В упрощённой модели источник постоянного тока состоит из соединённых последовательно идеального источника постоянного напряжения $U_0$ и резистора с сопротивлением $r$ (см. рис. 1). При подключении источника постоянного тока в цепь, содержащую резисторы с сопротивлением $R\ll r$, можно считать, что сила тока $I_0\approx \frac{U_0}{r}$. Электрическая цепь представляет собой проволочную сетку, которая состоит из звеньев одинакового сопротивления $R$. Три звена заменены на одинаковые источники постоянного тока $I_0$ ( см. рис. 2).
Найдите, через какие звенья цепи течёт минимальный ток, и чему равна его сила $I_{min}$. Ответ выразите только через $I_0$.
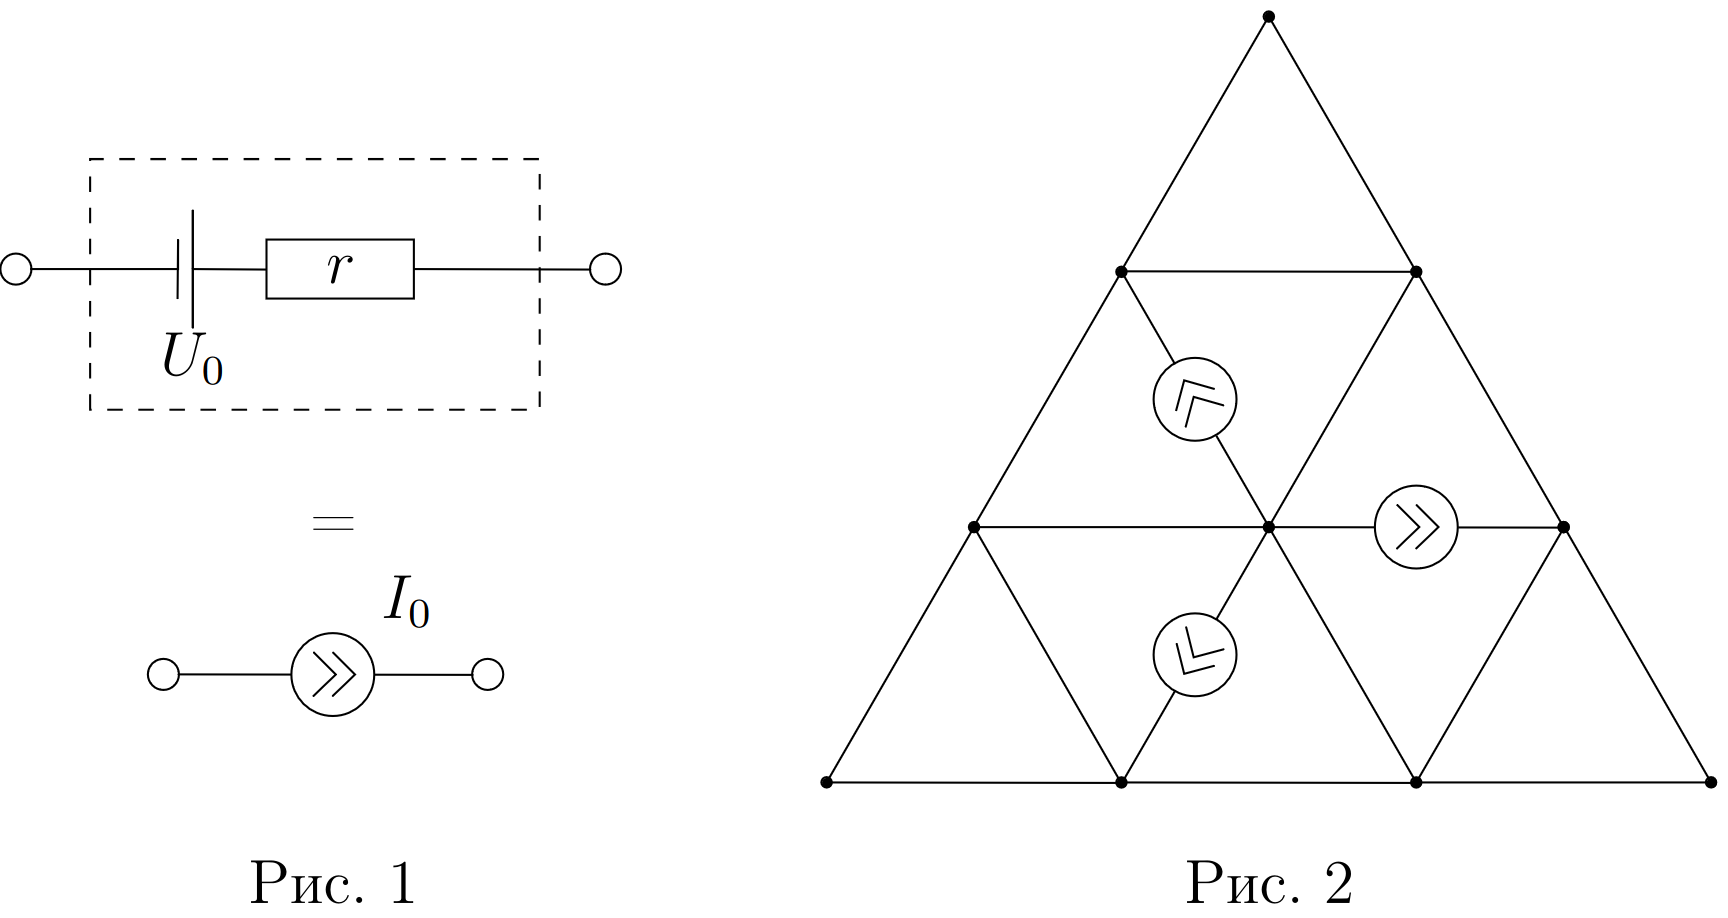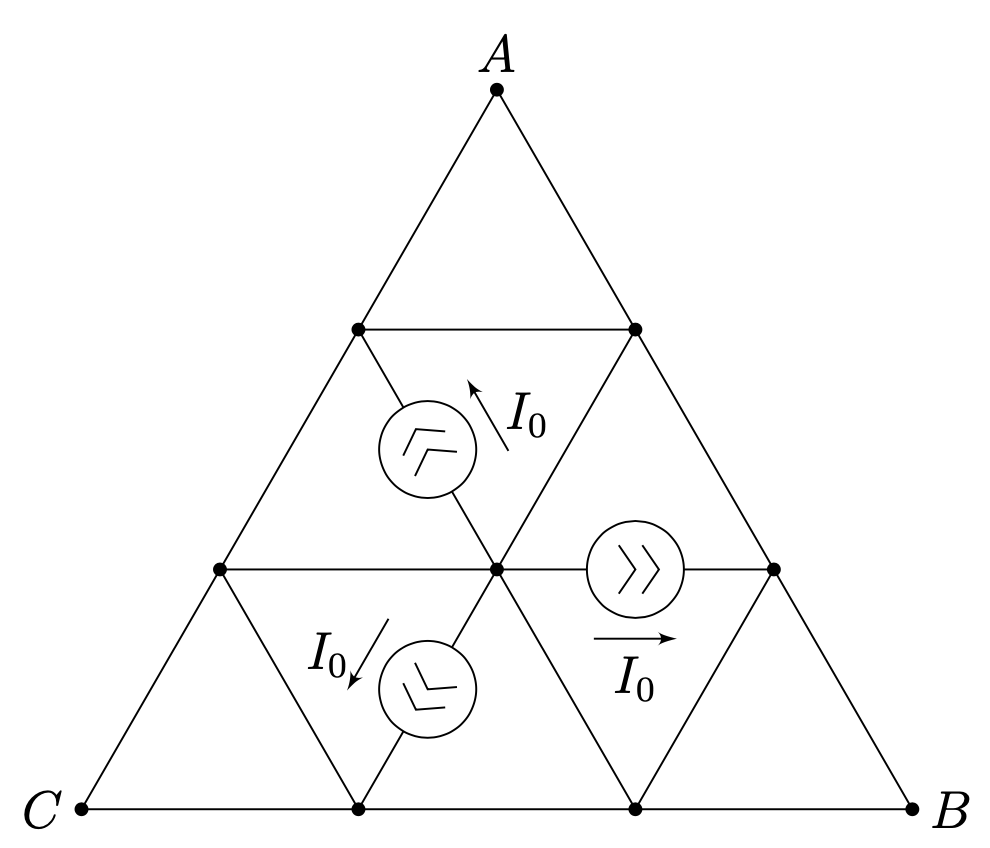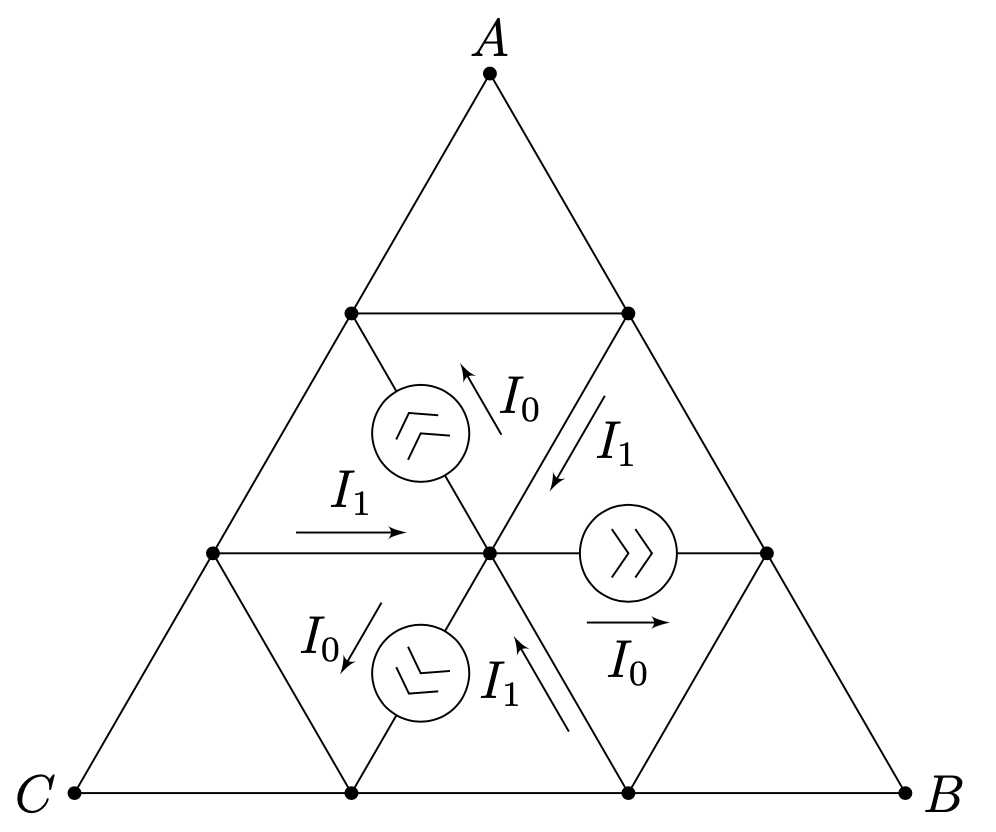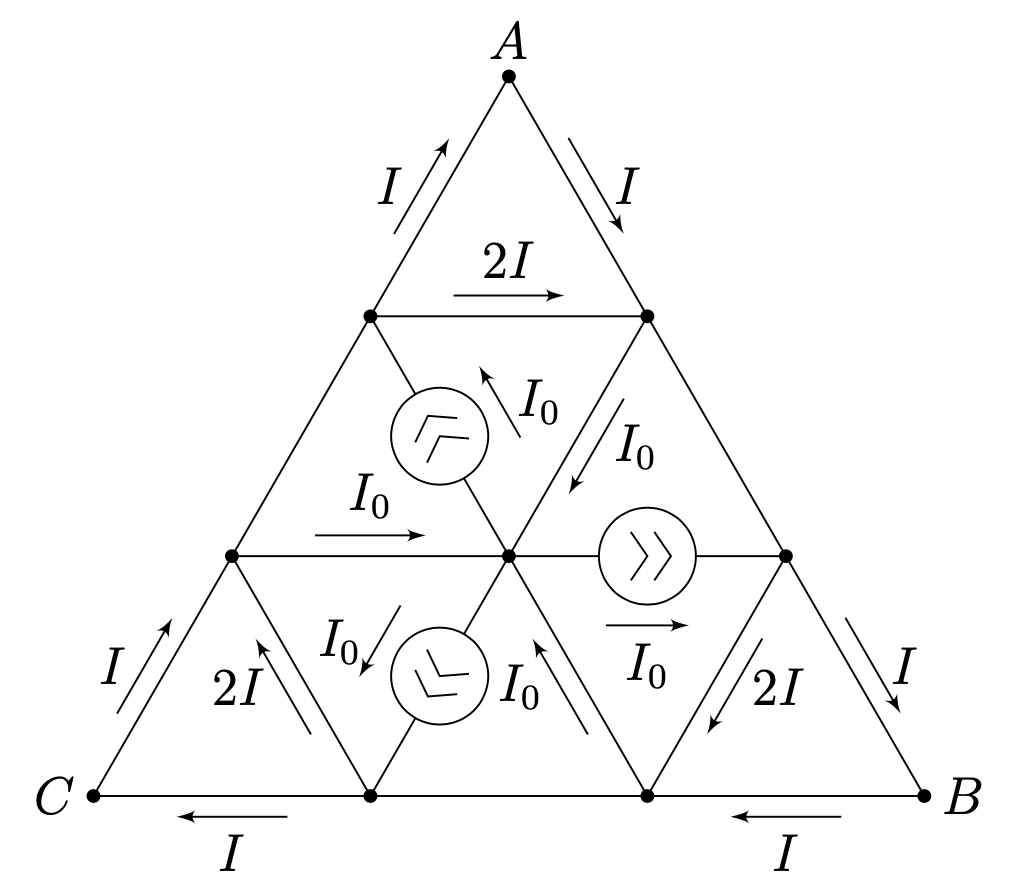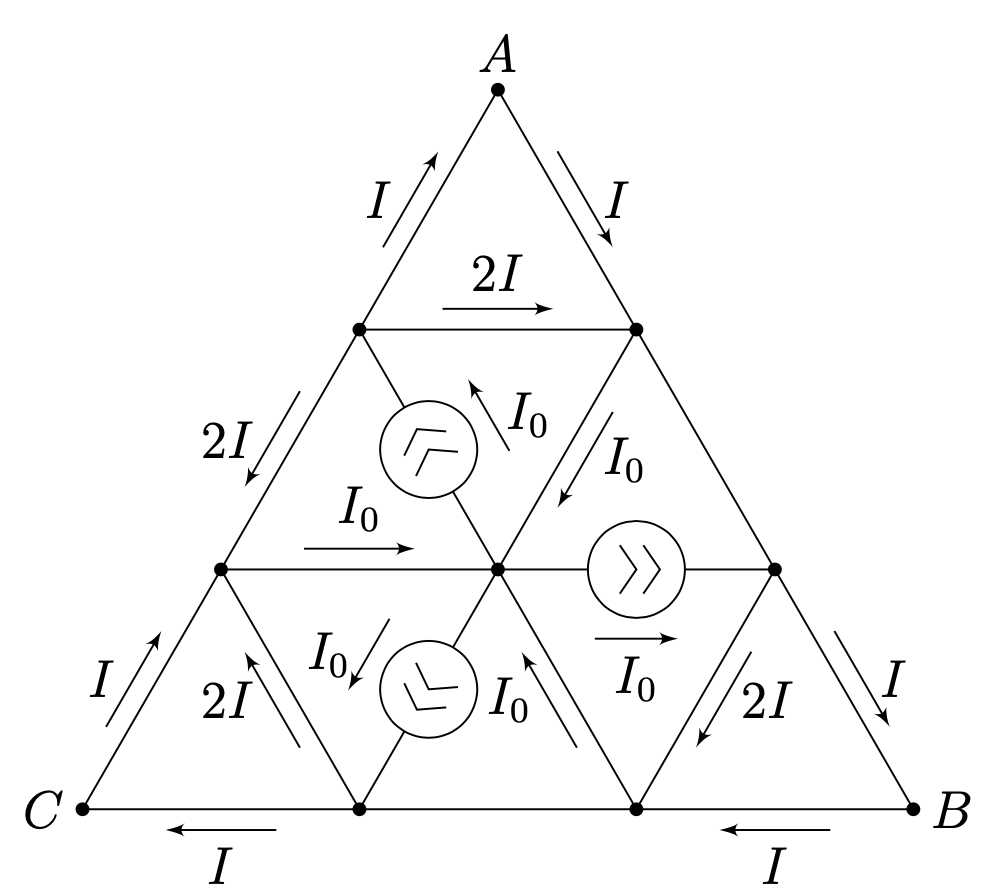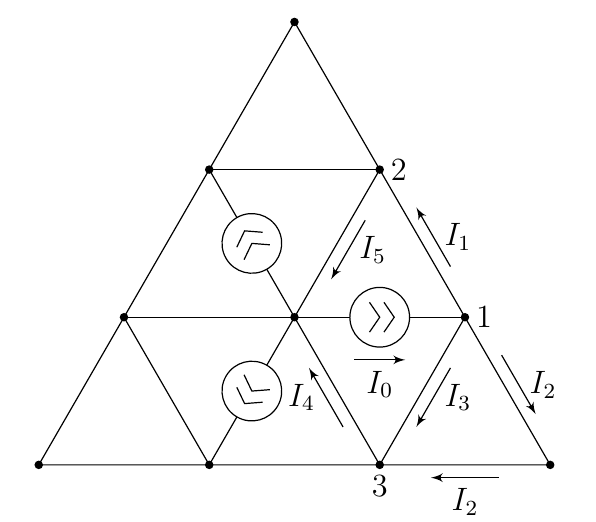
Решение: Первое решение: Заметим, что схема переходит сама в себя при повороте на 120$^\circ$ вокруг центрального узла. У всех источников постоянного тока один узел общий, а вторые узлы подключены к эквипотенциальным точкам. Таким образом, все три источника соединены параллельно и не искажают работу друг друга. Значит через источники протекают одинаковые токи, при этом равные $I_0$, поскольку $R≪r$.  Также из симметрии следует, что должны быть равны и токи $I_1$, втекающие в центральный узел.  Алгебраическая сумма токов для центрального узла равна 0, значит $I_1 = I_0$.Расставим токи, текущие через элементы цепи, находящиеся в вершине $A$, в силу симметрии такие же токи протекают через элементы, находящиеся в вершинах $B$ и $C$.  Пусть через каждый из оставшихся элементов цепи протекает некоторый ток $I_2$. Так как схема симметрична, потенциалы узлов $A$ и $C$ равны, тогда разность потенциалов $\varphi_{C}-\varphi_{A}=0$. Или $$IR – I_2R + IR = 0\RightarrowI_2 = 2I$$.  Тогда$$I_0 = I + 2I + 2I = 5I\RightarrowI_{min}=I=\dfrac{I_0}{5}$$. Второе решение:  Расставим токи по перемычкам цепи $I_1, I_2, I_3, I_4, I_5$. Потенциал в центральной точке цепи примем равным нулю:Запишем разность потенциалов между узлами 3 и 1:$$\Delta\varphi_{13} = RI_3=RI_2+RI_2 = 2RI_2\Rightarrow I_3=2I_2$$В силу симметрии цепи $\varphi_2 = \varphi_3$ (при повороте на 120$^\circ$ цепь переходит сама в себя) поэтому $$\Delta \varphi_{12}=\Delta \varphi_{13} \Rightarrow RI_1=RI_3 \Rightarrow I_1=I_3,$$Запишем закон сохранения заряда для узла 1:$$I_0 = I_1 + I_2+ I_3 = 2I_3+I_2 = 5I_2\Rightarrow I_2=\dfrac{I_0}{5}$$
Темы:
T, Электричество, Цепи, Закон Ома, Расчет цепей, Всероссийские, Закон Кирхгофа